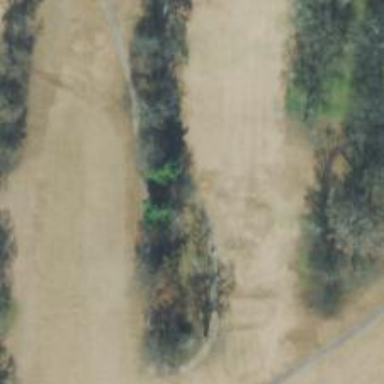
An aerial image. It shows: Golf cartpath that is also road path.